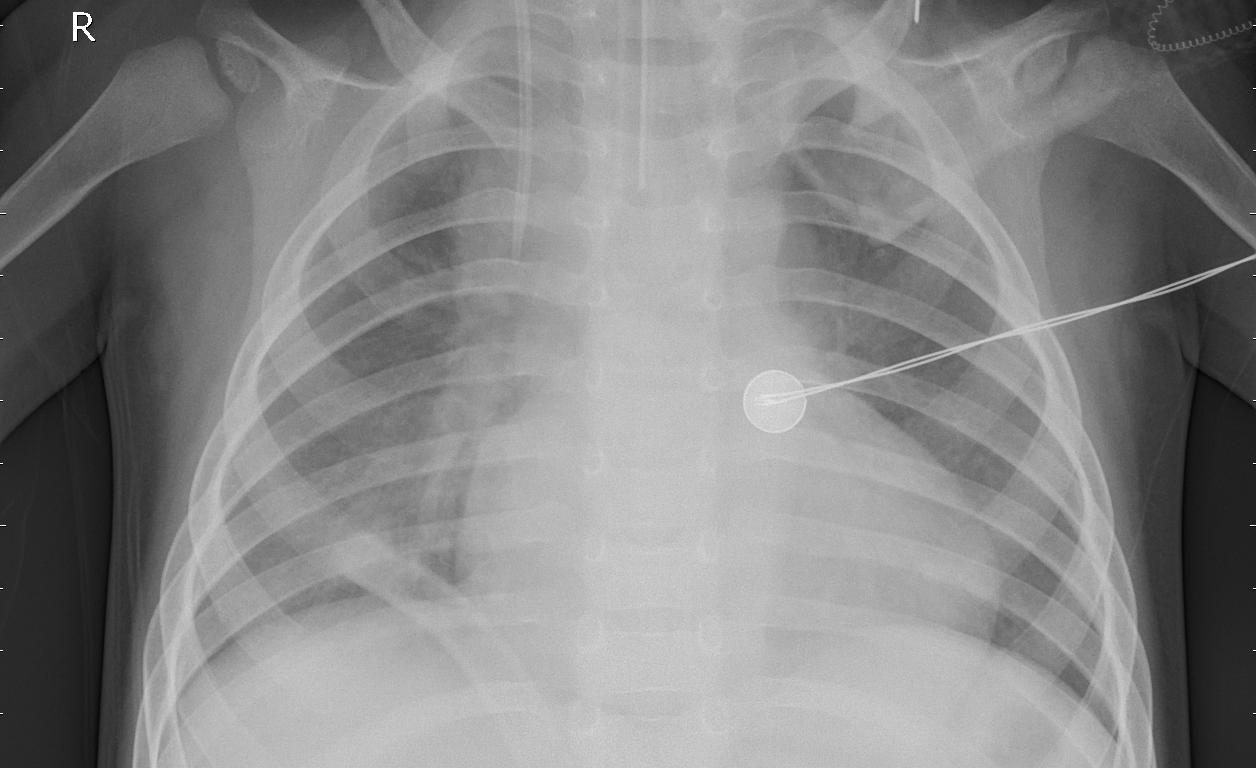
Diagnosis: PNEUMONIA